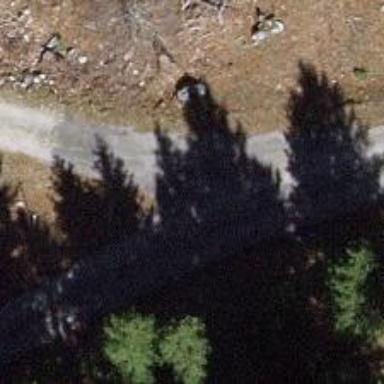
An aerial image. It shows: Well-maintained track road with grade 1 tracktype.